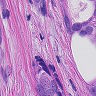
Metastatic tissue present: yes